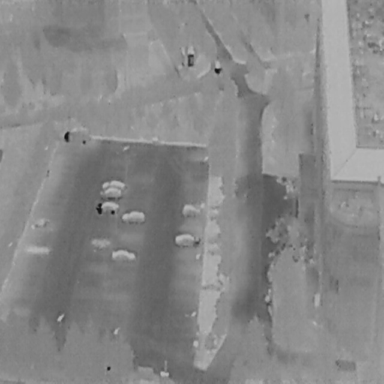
There are seven Cars in the infrared image.